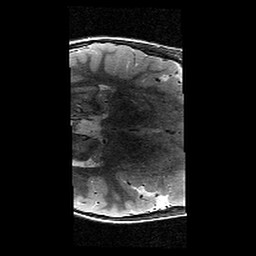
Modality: T2w
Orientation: axial
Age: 9
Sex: male
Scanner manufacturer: siemens
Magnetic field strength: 3 T
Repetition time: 9.23 s
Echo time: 0.067 s